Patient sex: M
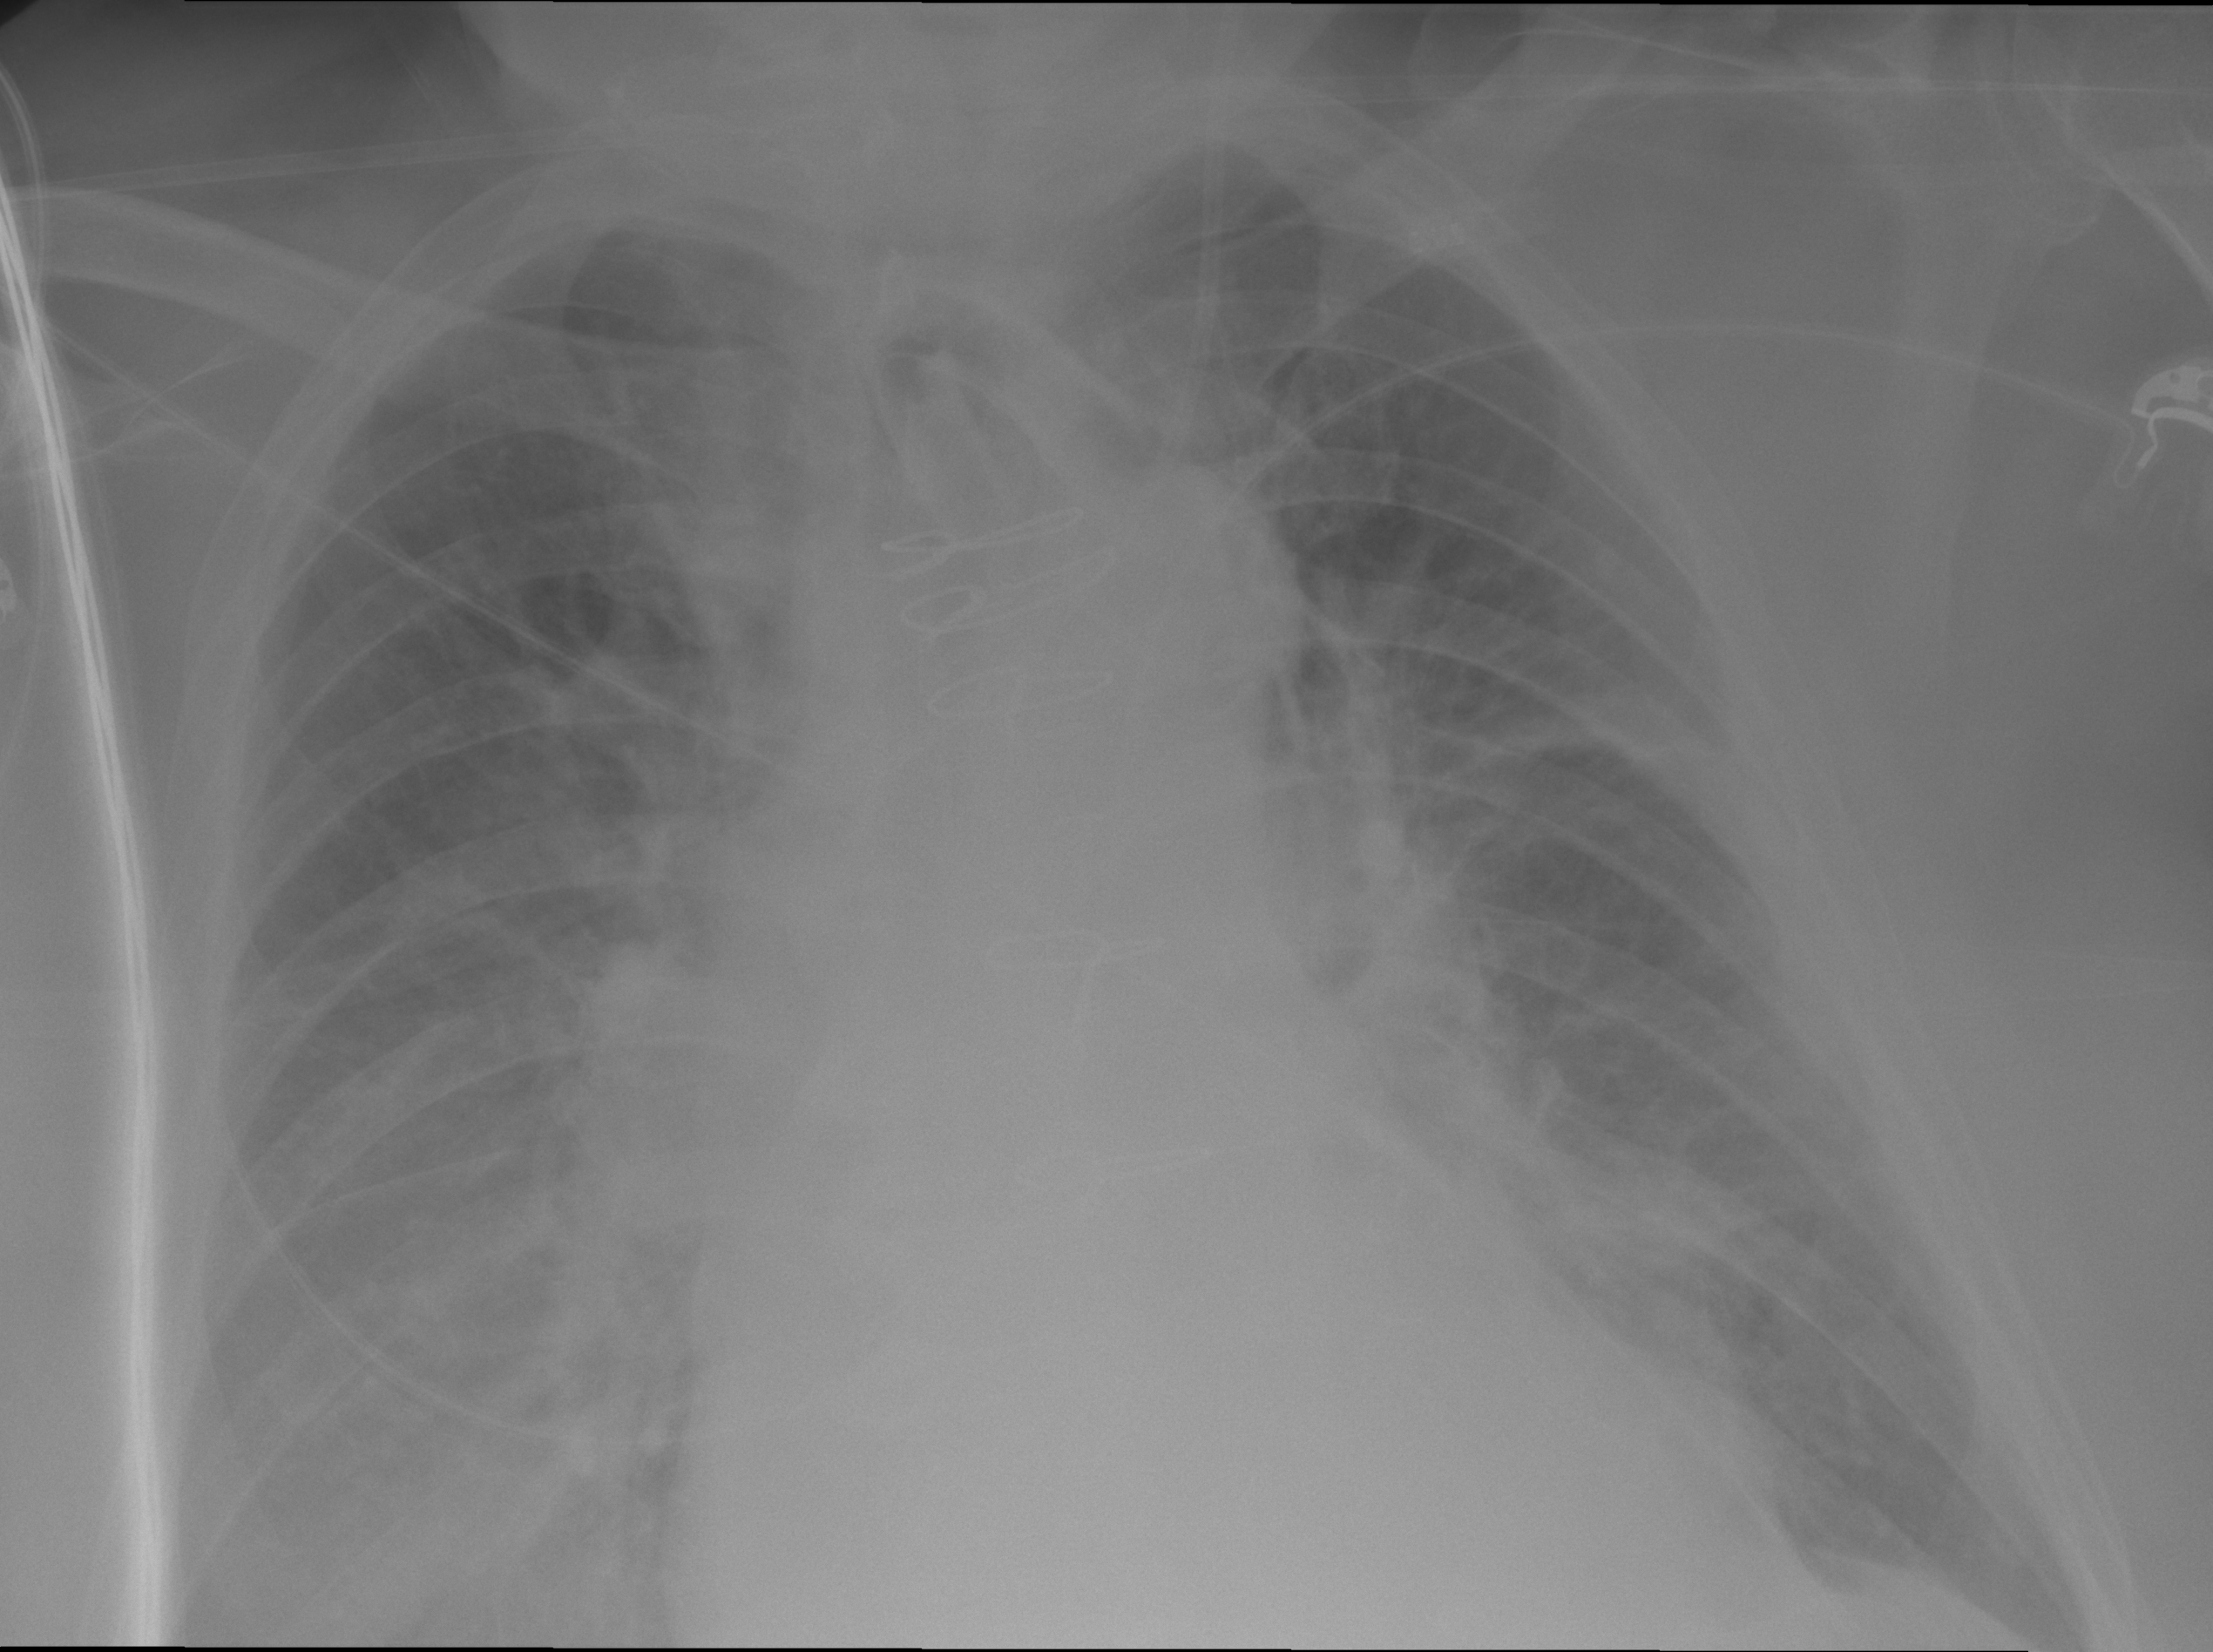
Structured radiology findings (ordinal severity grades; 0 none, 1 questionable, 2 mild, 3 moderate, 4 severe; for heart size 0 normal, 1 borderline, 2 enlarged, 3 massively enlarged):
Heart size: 2
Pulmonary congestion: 2
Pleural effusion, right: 3
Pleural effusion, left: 2
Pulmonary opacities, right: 1
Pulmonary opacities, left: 0
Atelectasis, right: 2
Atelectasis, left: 2